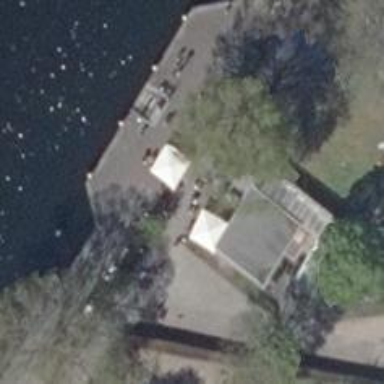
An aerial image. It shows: Cafe.